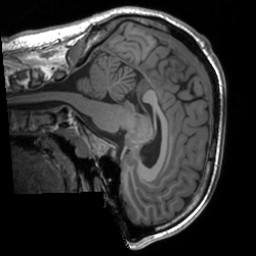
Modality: T1w
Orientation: sagittal
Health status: healthy
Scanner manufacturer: siemens
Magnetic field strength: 3 T
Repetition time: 1.9 s
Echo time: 0.00226 s